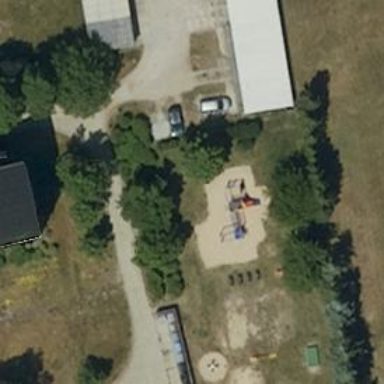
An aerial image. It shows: Playground.